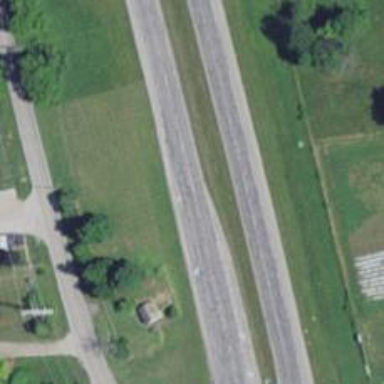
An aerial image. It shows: Primary highway.